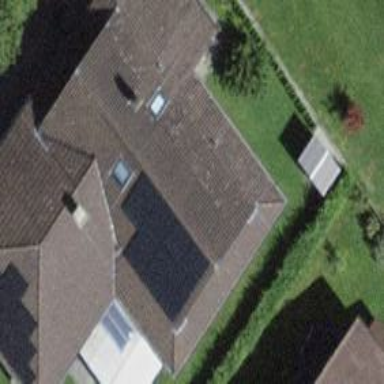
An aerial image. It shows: Solar photovoltaic panel generator.